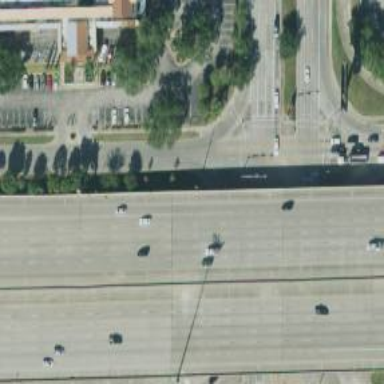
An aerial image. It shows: Frontage road connected to secondary link road.